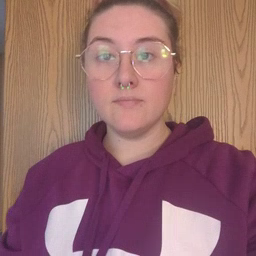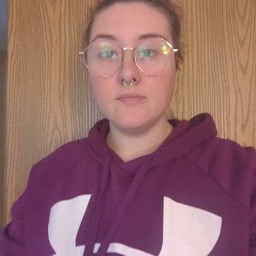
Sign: bird